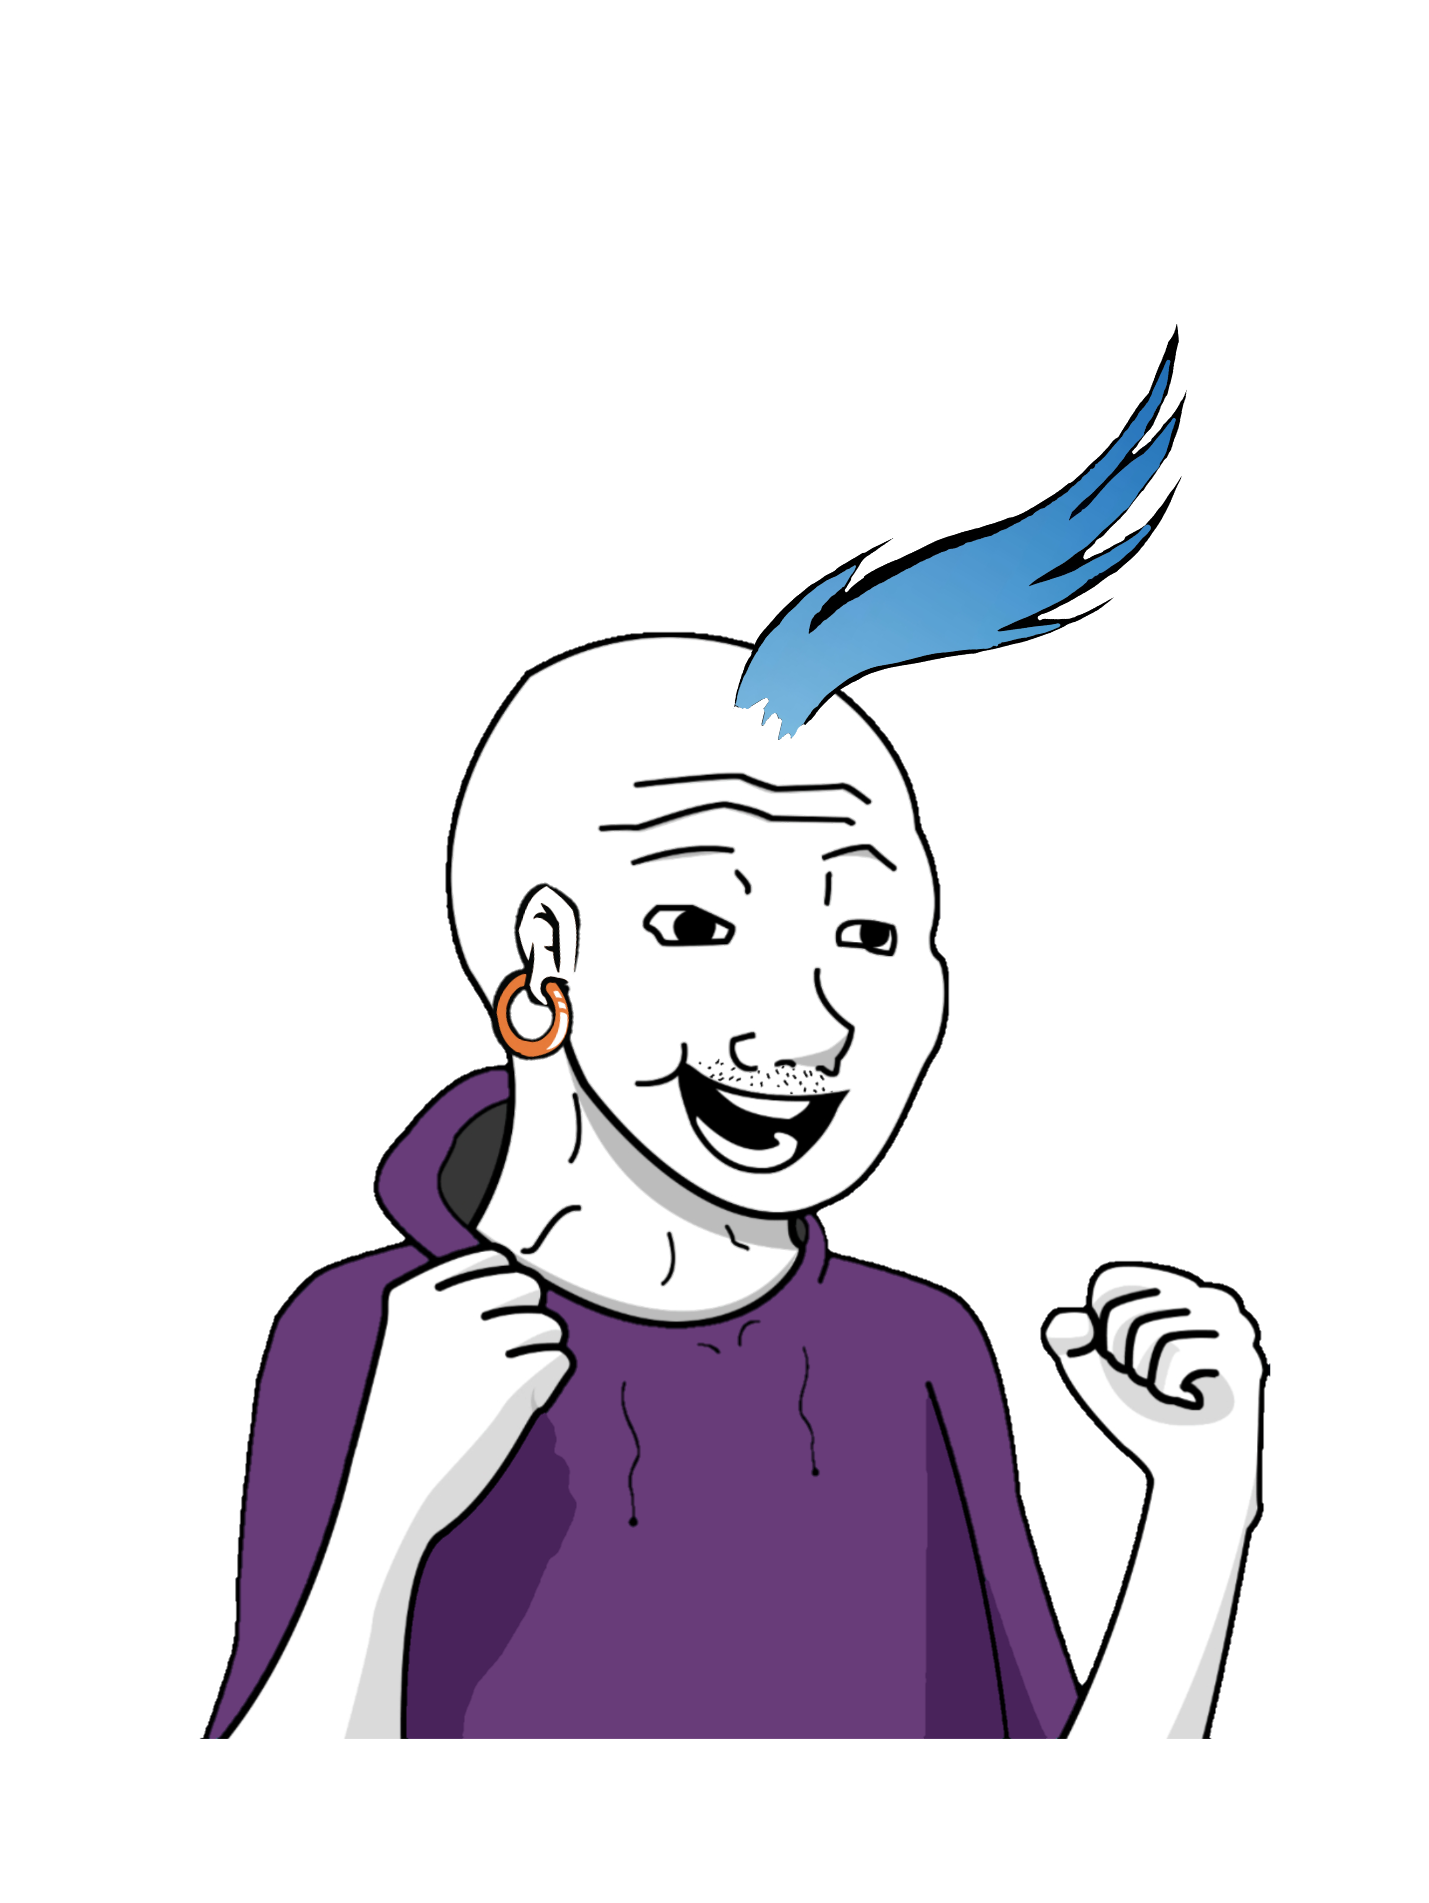
Label: 5_Bloomer